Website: walmart
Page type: receipt
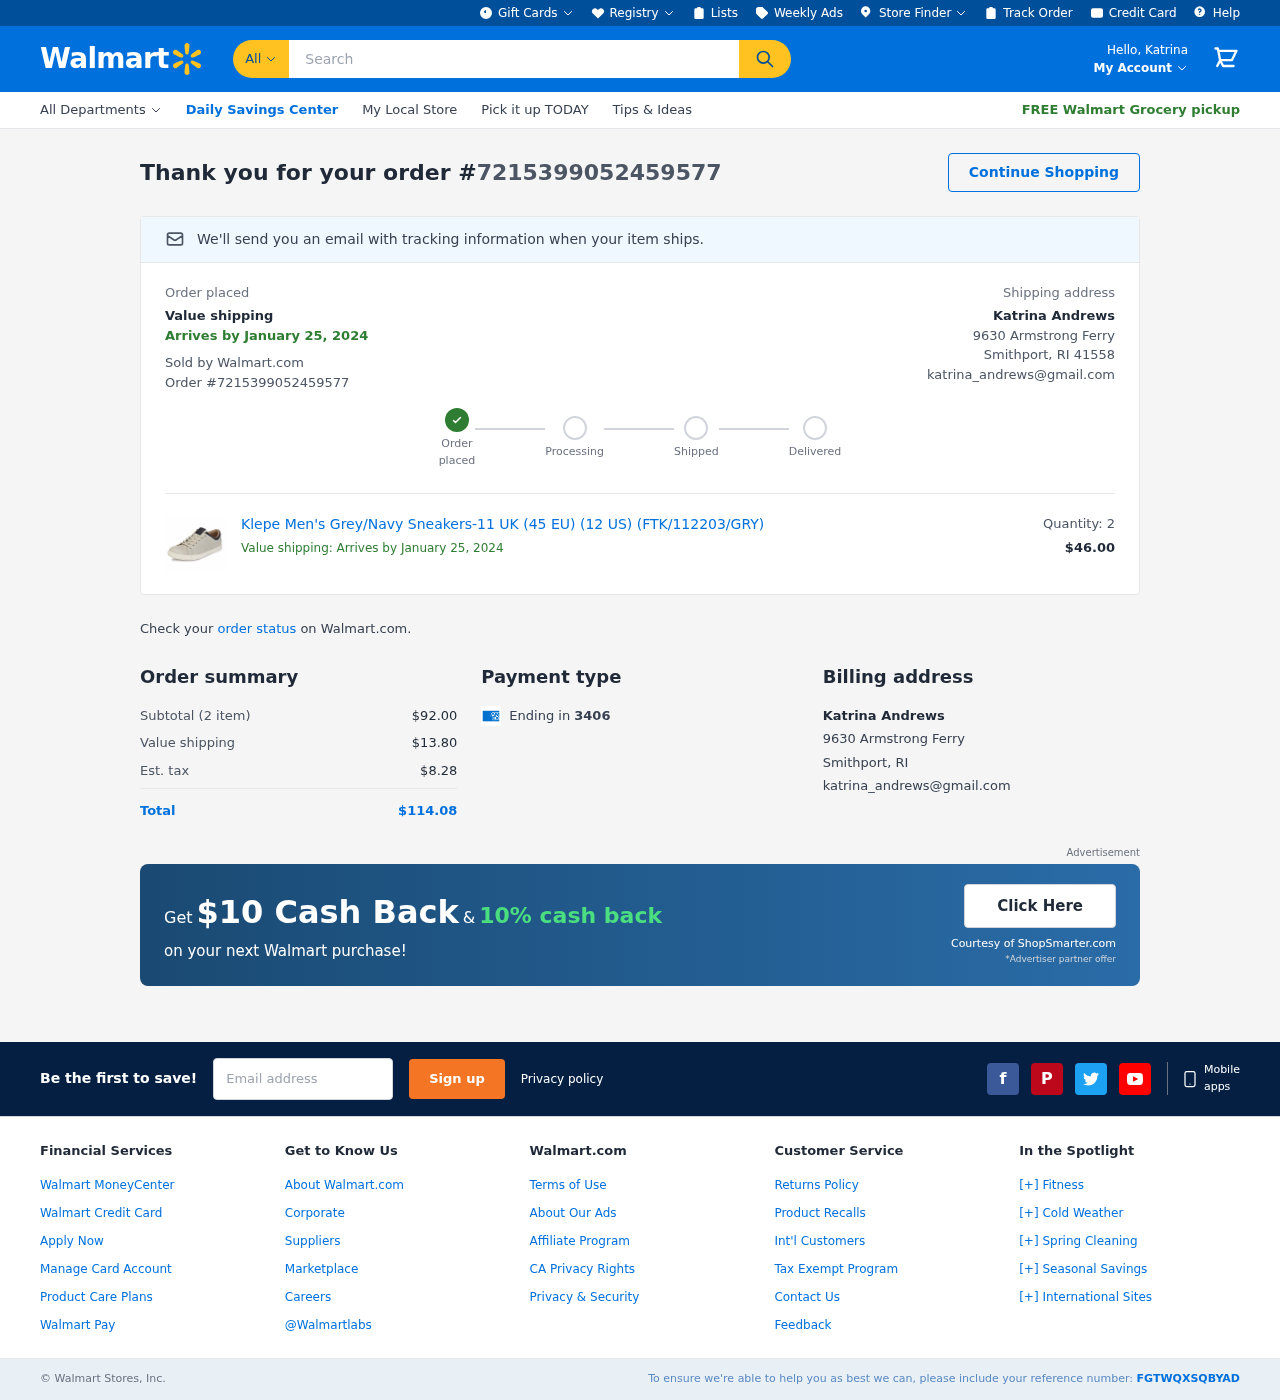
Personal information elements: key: PII_CARD_LAST4
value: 3406
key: PII_EMAIL
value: katrina_andrews@gmail.com
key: PII_FIRSTNAME
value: Katrina
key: PII_FULLNAME
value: Katrina Andrews
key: PII_STREET
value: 9630 Armstrong Ferry
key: PII_CITY_STATE_ZIP
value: Smithport, RI 41558
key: PII_FULLNAME2
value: Katrina Andrews
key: PII_CITY_STATE2
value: Smithport, RI
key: PII_EMAIL2
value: katrina_andrews@gmail.com
Product elements: key: PRODUCT1_NAME
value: Klepe Men's Grey/Navy Sneakers-11 UK (45 EU) (12 US) (FTK/112203/GRY)
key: PRODUCT1_PRICE
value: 46
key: PRODUCT1_QUANTITY
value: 2
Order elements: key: ORDER_ID2
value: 7215399052459577
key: ORDER_DELIVERY_DATE
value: January 25, 2024
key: ORDER_ID
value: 7215399052459577
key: ORDER_DELIVERY_DATE2
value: January 25, 2024
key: ORDER_NUM_ITEMS
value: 2
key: ORDER_SUBTOTAL
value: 92.00
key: ORDER_SHIPPING_COST
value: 13.80
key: ORDER_TAX
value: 8.28
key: ORDER_TOTAL
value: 114.08
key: ORDER_REF
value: FGTWQXSQBYAD
Search elements: key: HEADER_SEARCH
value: Search